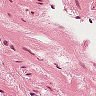
Metastatic tissue present: no